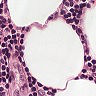
Metastatic tissue present: no